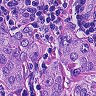
Metastatic tissue present: yes